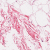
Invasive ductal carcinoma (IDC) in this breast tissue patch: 0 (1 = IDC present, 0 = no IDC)